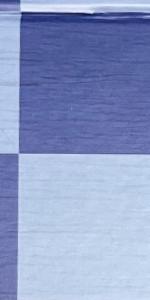
Label: Empty